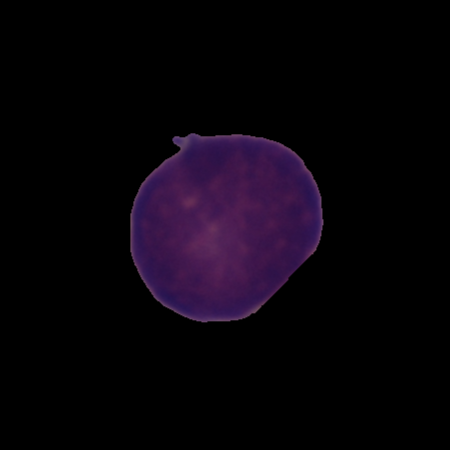
Label: cancer